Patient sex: M
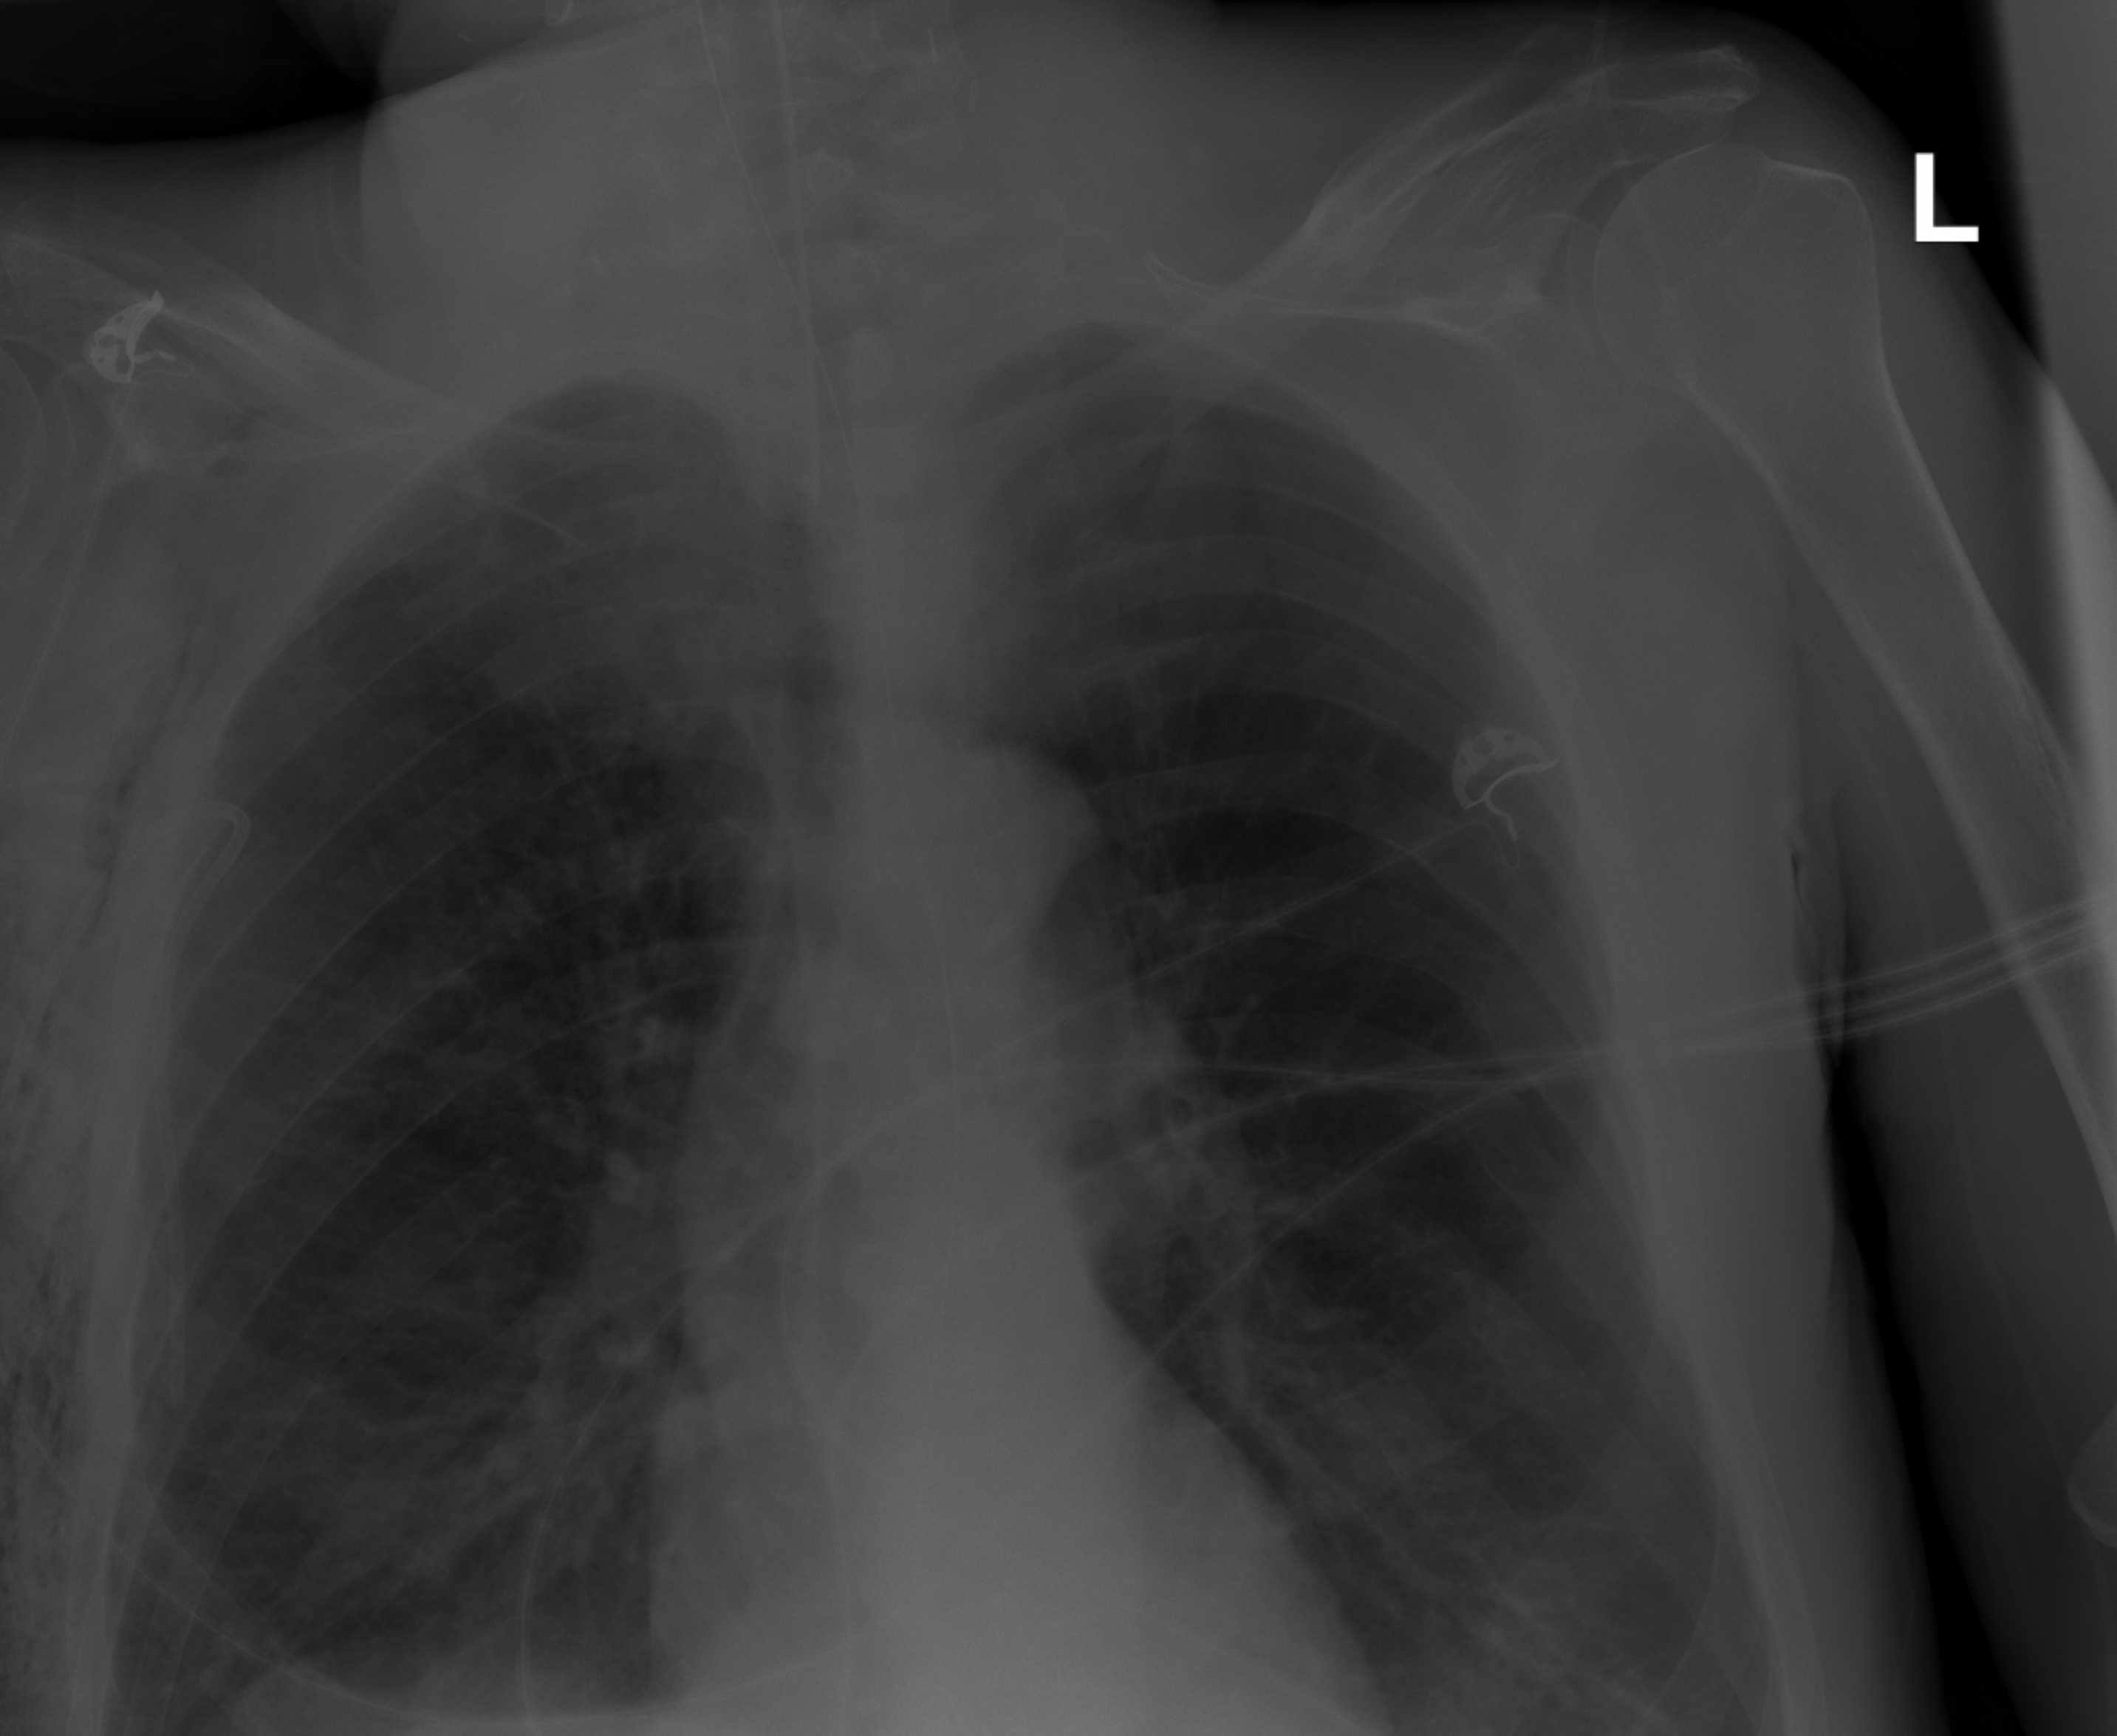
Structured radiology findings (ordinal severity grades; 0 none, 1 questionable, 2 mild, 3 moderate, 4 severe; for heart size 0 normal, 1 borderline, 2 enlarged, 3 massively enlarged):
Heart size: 0
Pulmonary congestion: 0
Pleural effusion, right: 0
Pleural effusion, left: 2
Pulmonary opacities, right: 0
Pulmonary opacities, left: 0
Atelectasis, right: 0
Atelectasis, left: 2